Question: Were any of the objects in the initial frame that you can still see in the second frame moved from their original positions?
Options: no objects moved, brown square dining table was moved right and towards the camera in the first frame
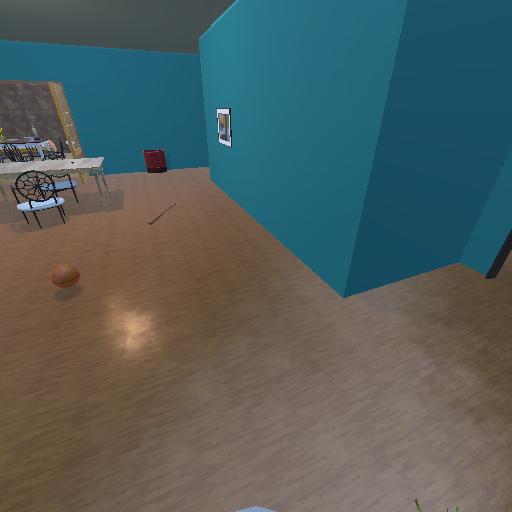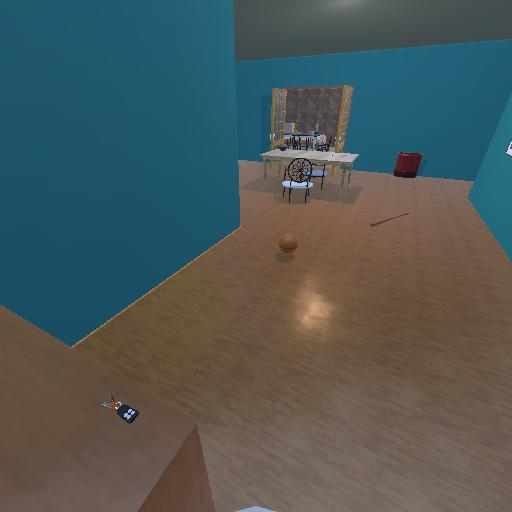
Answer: no objects moved